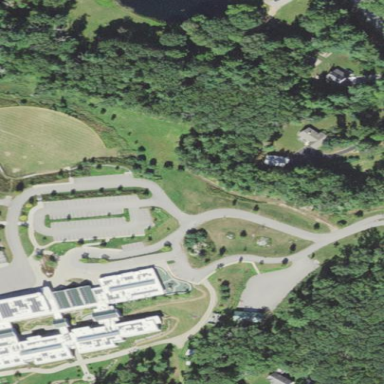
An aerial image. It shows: School.